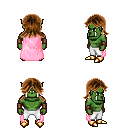
a pixel art fantasy rpg character, male body template, orc, green skin, pink cape, white pants, brown loose hair, leather bracers, gold boots, four views (front, back, left, right), 2x2 character sprite sheet, small pixel art, hard edges, no anti-aliasing